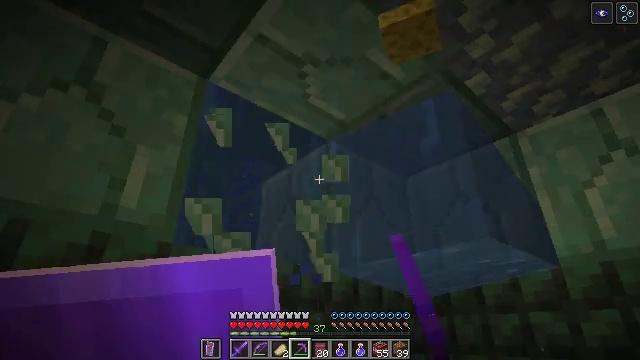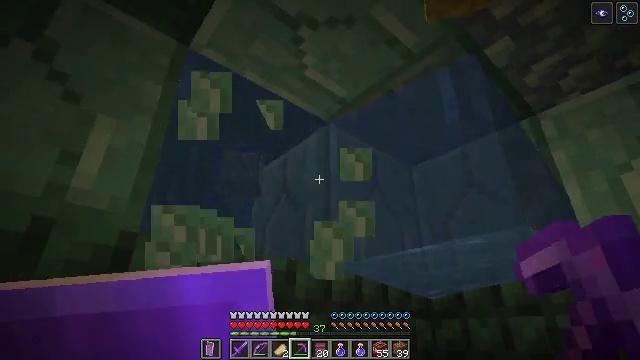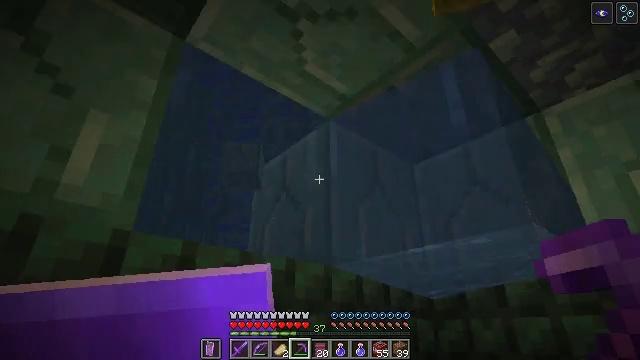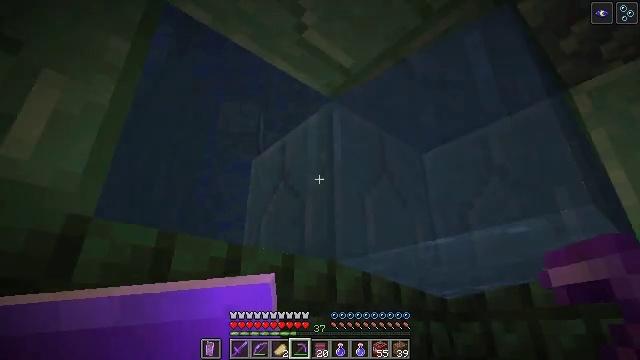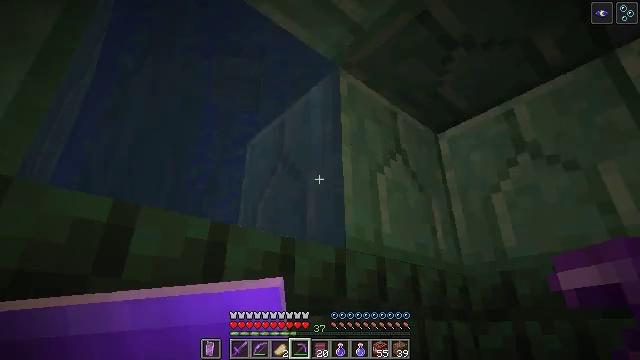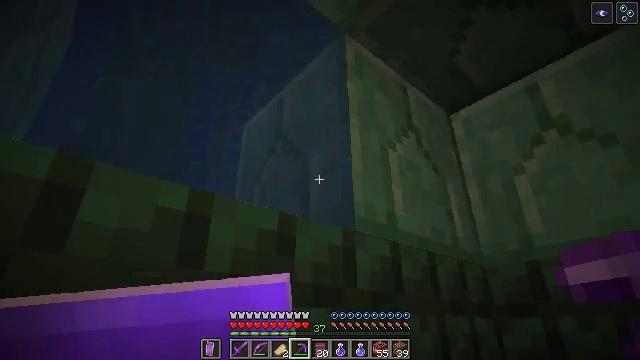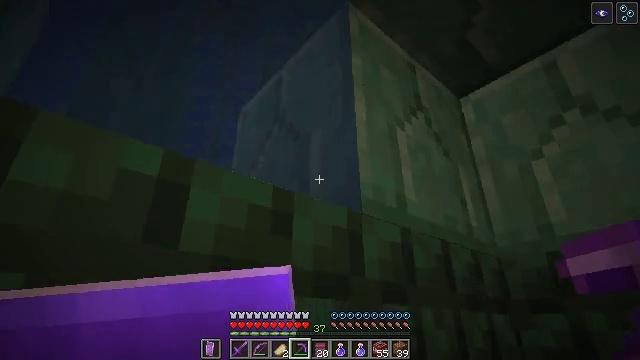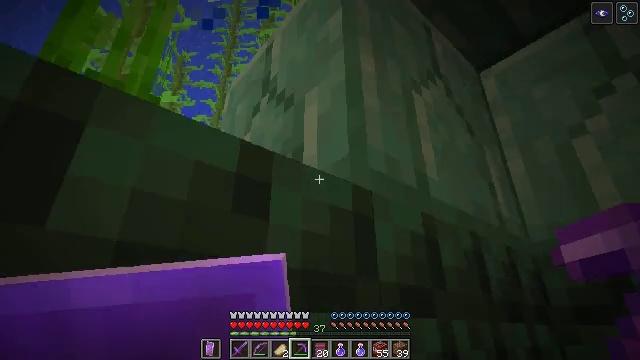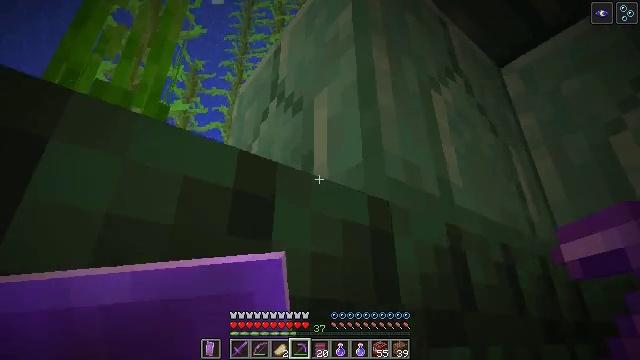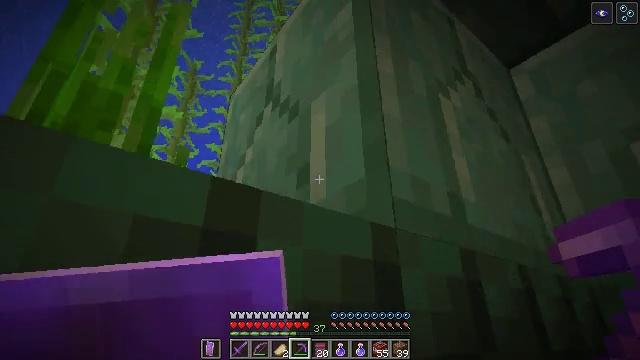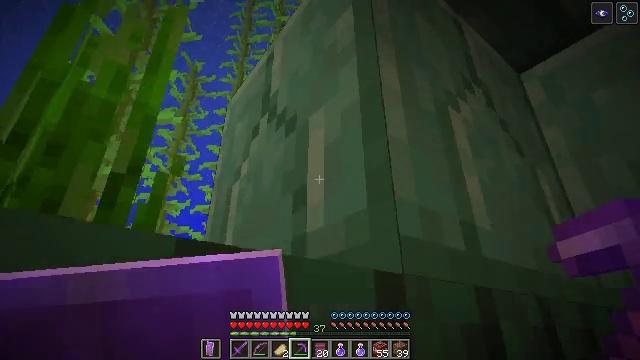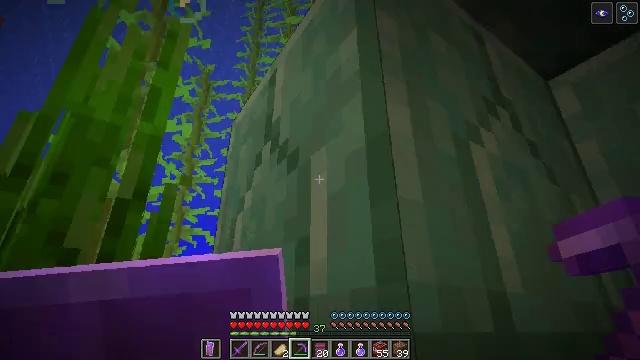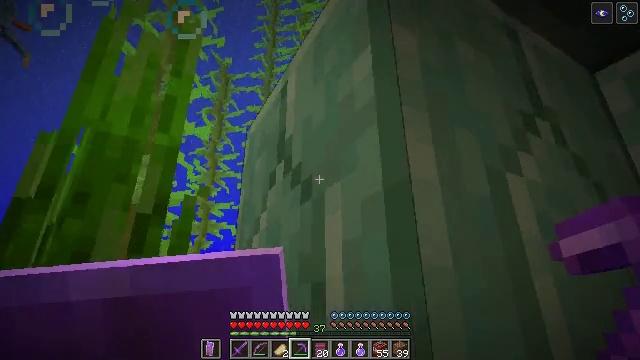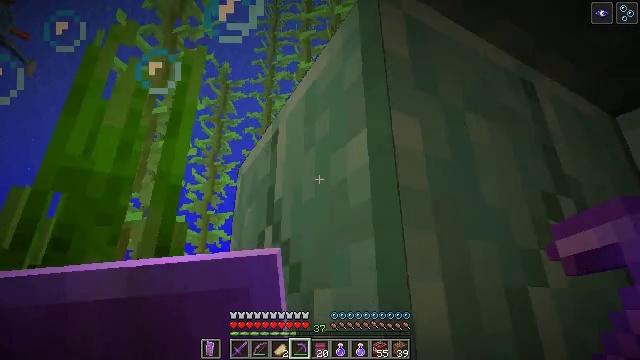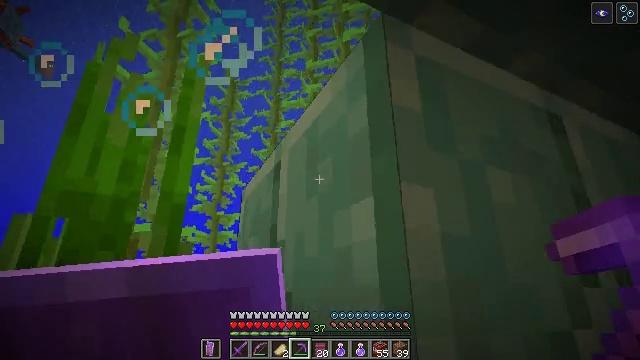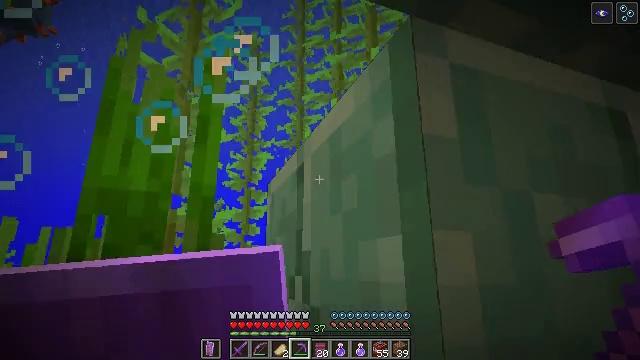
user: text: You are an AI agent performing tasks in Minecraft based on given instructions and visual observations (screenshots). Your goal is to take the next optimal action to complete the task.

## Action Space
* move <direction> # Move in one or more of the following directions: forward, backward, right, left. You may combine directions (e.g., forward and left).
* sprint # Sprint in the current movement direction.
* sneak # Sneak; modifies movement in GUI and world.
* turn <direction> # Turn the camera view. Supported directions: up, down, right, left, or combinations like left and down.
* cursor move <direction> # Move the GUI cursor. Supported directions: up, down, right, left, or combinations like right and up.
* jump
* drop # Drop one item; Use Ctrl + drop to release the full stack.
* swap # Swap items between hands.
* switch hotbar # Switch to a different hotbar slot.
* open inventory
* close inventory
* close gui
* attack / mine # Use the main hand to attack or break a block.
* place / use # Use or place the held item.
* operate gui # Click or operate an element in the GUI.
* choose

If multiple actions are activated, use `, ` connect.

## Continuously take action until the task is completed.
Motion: motion action
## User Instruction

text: Mine the wet sponge underwater.
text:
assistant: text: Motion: move forward
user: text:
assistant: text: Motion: move forward
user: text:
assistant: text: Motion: move forward
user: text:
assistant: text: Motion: move forward
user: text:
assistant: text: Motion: move forward
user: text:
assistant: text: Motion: move forward, jump
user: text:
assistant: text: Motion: jump
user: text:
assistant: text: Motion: turn left, jump
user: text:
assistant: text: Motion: jump
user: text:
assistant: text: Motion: jump
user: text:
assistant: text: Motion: turn left, jump
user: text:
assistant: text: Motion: turn left and down, jump
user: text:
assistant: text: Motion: jump
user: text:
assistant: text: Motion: turn left and down, jump
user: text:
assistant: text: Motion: turn left and down, jump
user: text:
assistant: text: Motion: turn left and down, jump
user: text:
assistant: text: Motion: turn left and down
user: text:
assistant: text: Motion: turn left and down
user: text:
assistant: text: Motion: turn left and down
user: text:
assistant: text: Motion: turn left and down
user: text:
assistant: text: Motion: turn left
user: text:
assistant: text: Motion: no_op
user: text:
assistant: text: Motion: no_op
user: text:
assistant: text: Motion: no_op
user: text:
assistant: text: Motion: no_op
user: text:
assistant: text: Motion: turn left
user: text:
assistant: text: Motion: turn left
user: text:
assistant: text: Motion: turn left and down
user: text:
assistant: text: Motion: turn left
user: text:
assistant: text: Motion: no_op